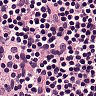
Metastatic tissue present: no